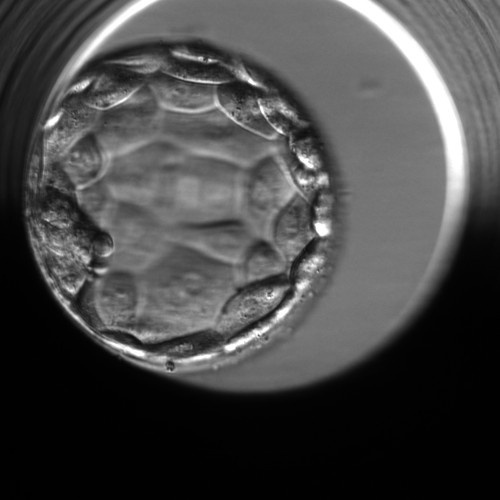
Embryo quality: good